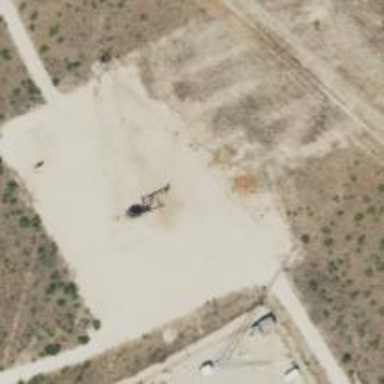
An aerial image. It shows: Petroleum well that is man-made.